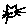
Label: cat